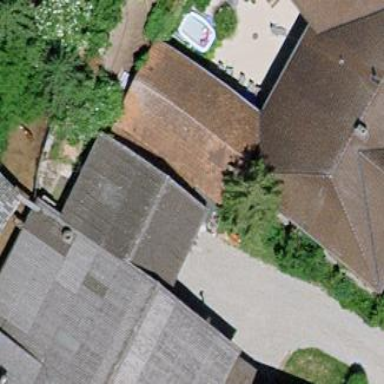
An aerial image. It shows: Rural barn.